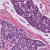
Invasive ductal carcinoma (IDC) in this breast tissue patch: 1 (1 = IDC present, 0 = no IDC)